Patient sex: M
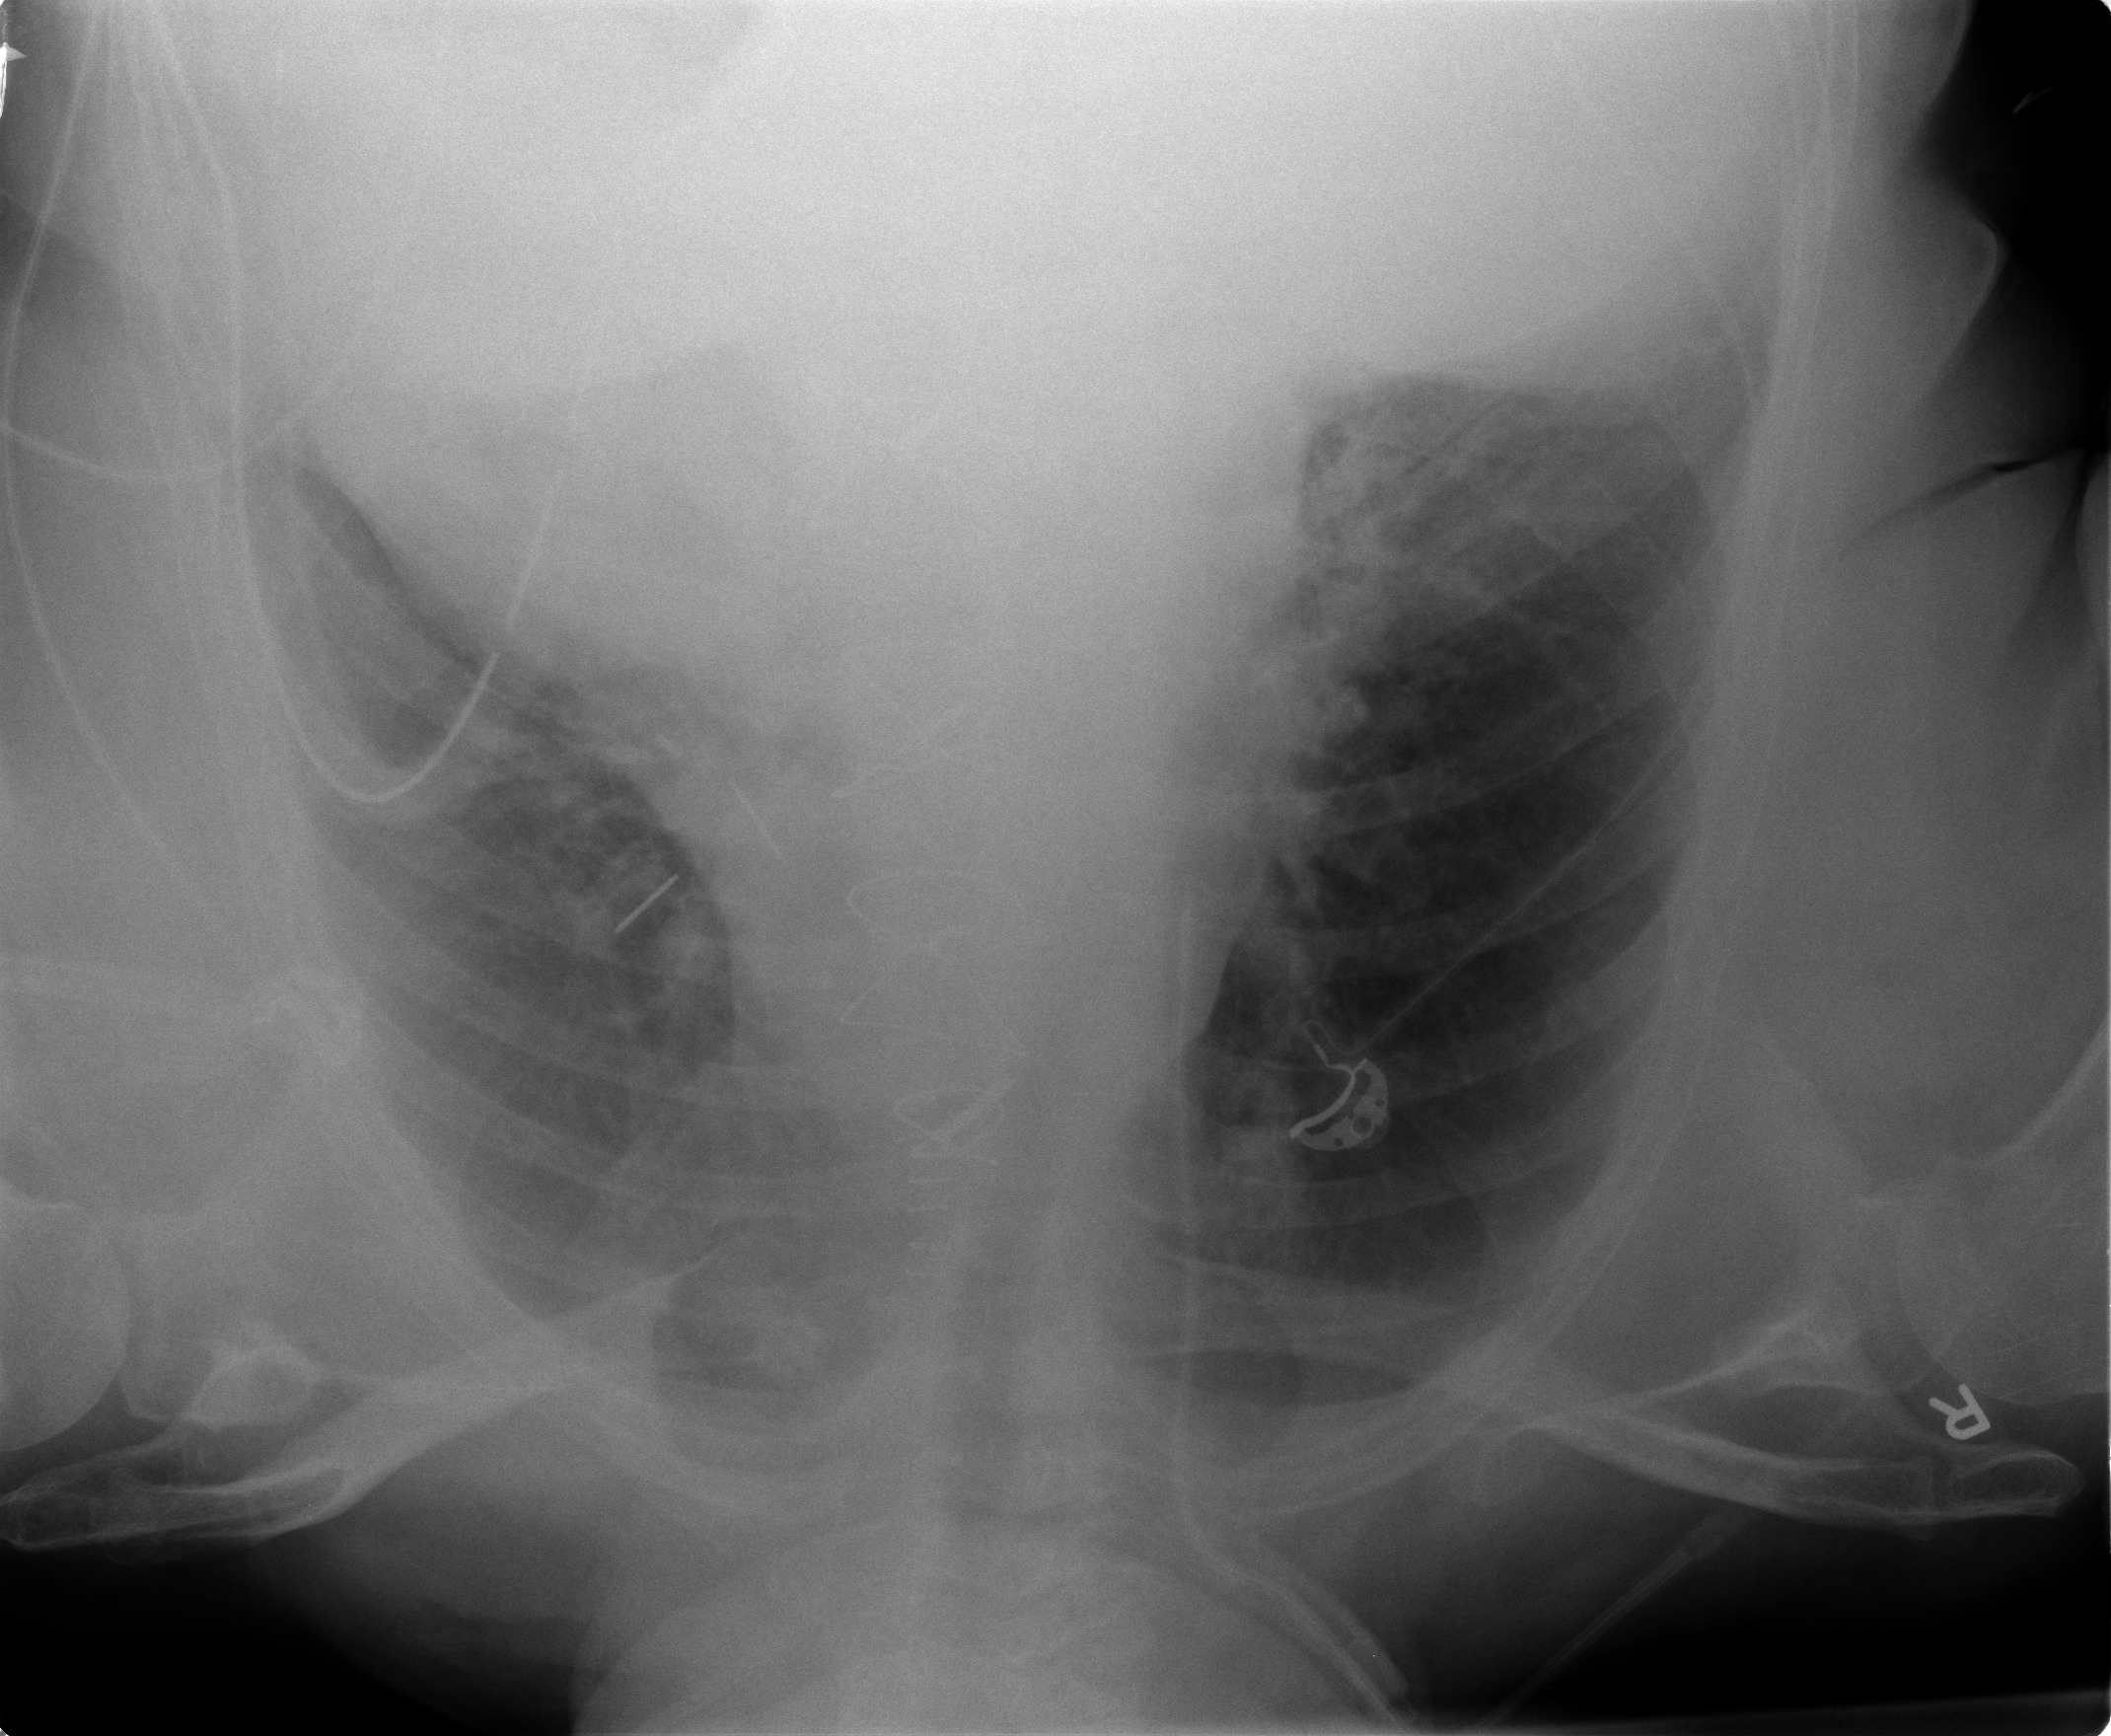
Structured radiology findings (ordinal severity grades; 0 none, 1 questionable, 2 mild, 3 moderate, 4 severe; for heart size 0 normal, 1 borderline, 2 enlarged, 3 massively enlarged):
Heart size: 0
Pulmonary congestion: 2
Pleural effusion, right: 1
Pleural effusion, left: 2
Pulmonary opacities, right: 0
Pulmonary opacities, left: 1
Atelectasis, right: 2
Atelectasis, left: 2